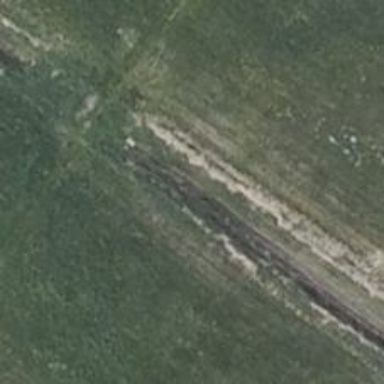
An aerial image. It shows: Culvert tunnel.